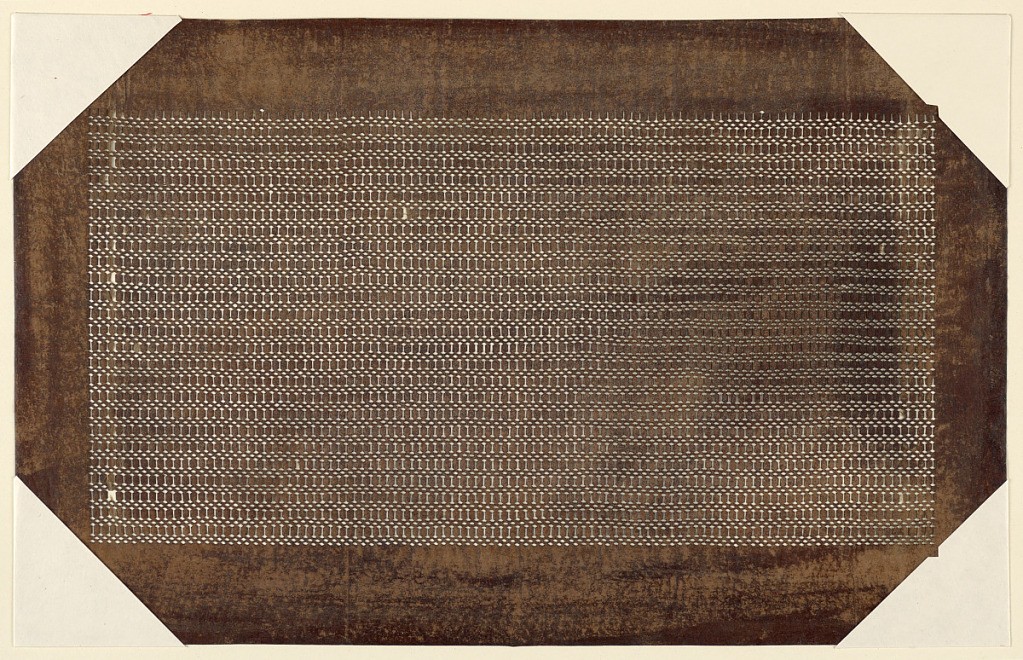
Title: Pattern of Holes
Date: late 18th - mid 19th century
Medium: Mulberry paper (kozo washi) treated with fermented persimmon tannin (kakishibu)
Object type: Katagami
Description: Pattern of holes (kagome) originates from a basket (kago) and eyes (me). "Kagome kagome" is a Japanese children's song. This pattern is created using two types of punch shapes, repeated in a geometric pattern.